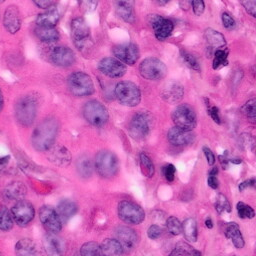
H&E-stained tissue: Pancreatic